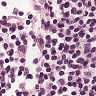
Metastatic tissue present: no